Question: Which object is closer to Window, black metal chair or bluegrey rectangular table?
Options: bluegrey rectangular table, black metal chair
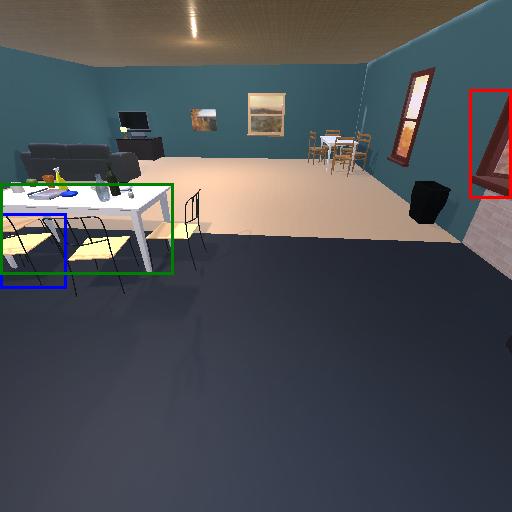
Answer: bluegrey rectangular table